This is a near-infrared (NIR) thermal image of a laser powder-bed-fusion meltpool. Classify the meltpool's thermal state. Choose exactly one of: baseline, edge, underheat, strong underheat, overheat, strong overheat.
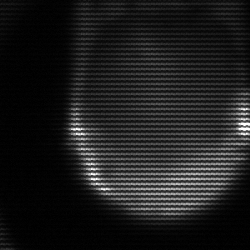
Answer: edge